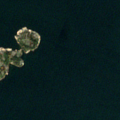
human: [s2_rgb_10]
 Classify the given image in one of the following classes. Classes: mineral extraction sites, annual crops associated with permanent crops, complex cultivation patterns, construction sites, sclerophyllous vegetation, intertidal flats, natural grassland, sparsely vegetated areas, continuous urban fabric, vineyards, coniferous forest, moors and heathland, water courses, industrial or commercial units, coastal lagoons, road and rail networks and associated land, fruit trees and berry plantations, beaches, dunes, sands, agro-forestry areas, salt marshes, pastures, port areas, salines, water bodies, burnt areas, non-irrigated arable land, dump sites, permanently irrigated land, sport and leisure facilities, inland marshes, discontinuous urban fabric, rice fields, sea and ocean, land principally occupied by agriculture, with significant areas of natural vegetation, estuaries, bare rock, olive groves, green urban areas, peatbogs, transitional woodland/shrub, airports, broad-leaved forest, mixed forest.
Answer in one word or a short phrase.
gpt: sea and ocean